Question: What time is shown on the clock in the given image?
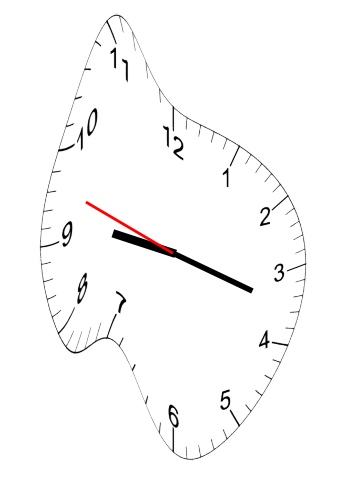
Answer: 09:17:48